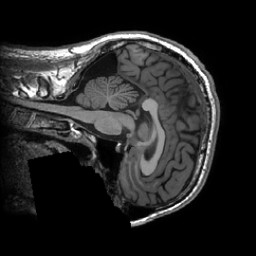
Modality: T1w
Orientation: sagittal
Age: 32
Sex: male
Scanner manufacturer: ge
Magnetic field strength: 3 T
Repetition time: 0.007348 s
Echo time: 0.003036 s